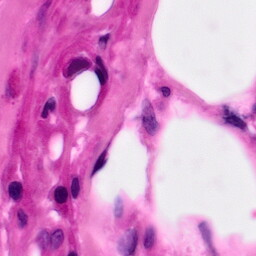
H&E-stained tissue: Pancreatic